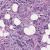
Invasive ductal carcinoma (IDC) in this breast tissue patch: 1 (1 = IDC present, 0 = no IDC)